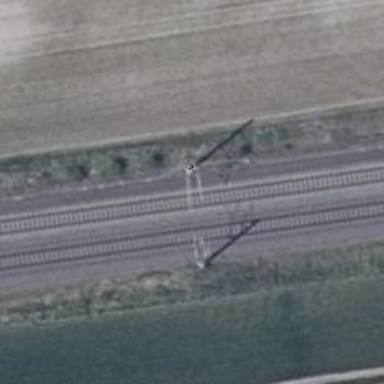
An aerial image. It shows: Milestone along the railway with catenary mast.